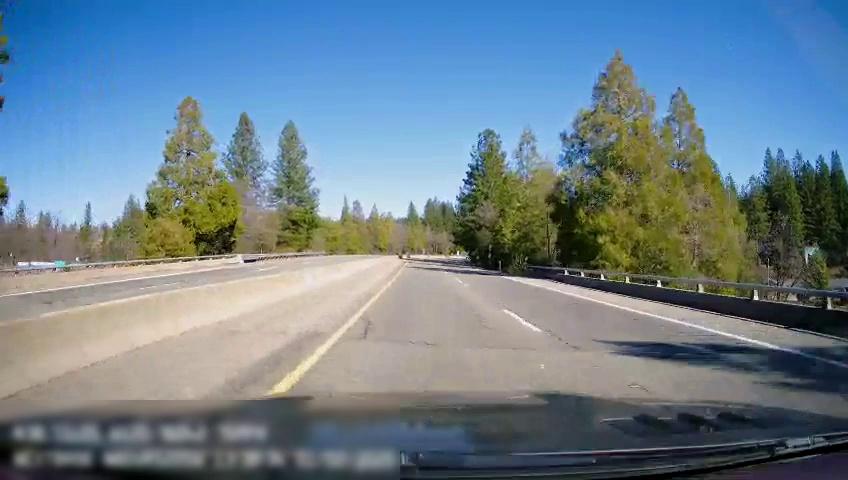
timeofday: Day
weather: Sunny
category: Drivable Space
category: Drivable Space
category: Lanes | Current Lane
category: Lanes | Current Lane
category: Lanes | Alternate Lane
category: Lanes | Opposite Lane
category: Lanes | Opposite Lane